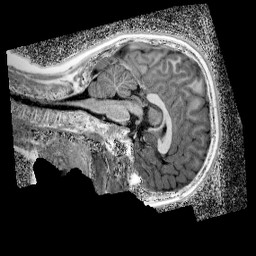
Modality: UNIT1_denoised
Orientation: sagittal
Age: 10
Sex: male
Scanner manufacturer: siemens
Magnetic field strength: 3 T
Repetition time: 4 s
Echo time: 0.00299 s